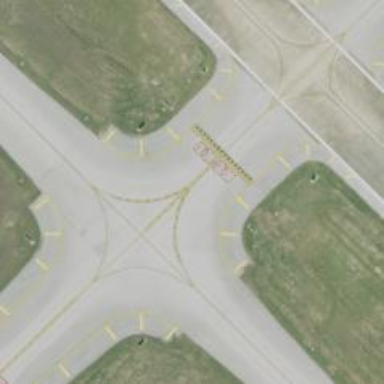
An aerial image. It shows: Image of taxiway at airport.